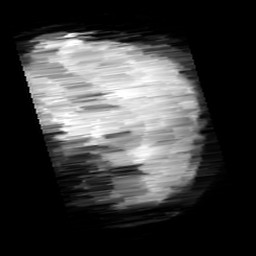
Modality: minIP
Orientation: sagittal
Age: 10
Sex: male
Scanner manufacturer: siemens
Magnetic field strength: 3 T
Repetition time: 0.027 s
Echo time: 0.02 s